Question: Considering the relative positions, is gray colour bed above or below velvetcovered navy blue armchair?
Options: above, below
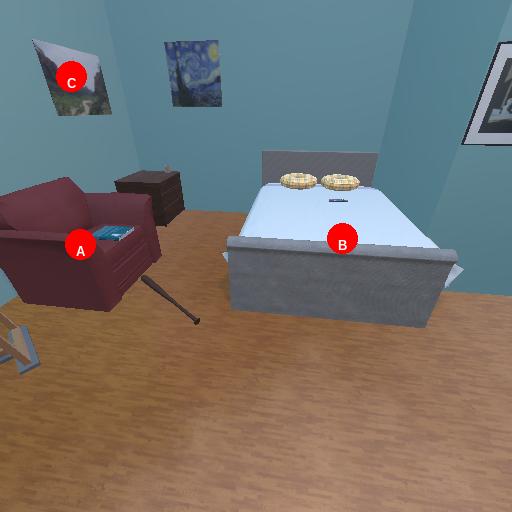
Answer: above